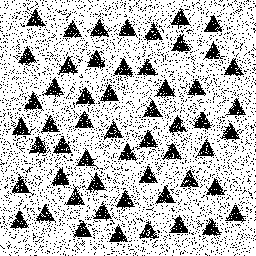
Squares: 0
Triangles: 55
Stars: 0
Total shapes: 55